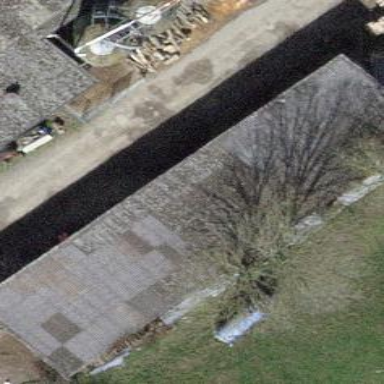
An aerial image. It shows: Farm auxiliary building.